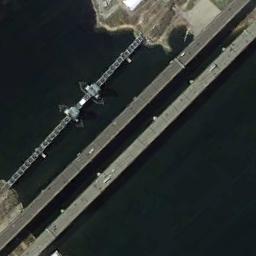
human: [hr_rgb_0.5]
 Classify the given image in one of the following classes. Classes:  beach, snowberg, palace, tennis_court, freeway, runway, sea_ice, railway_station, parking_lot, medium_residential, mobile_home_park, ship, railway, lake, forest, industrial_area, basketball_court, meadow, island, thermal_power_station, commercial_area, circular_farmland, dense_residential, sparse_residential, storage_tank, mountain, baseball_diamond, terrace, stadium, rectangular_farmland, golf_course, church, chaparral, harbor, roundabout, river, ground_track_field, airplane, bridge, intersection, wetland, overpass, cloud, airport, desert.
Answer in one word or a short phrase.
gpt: bridge